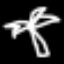
Label: palm tree